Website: bh-photo
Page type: store-pickup
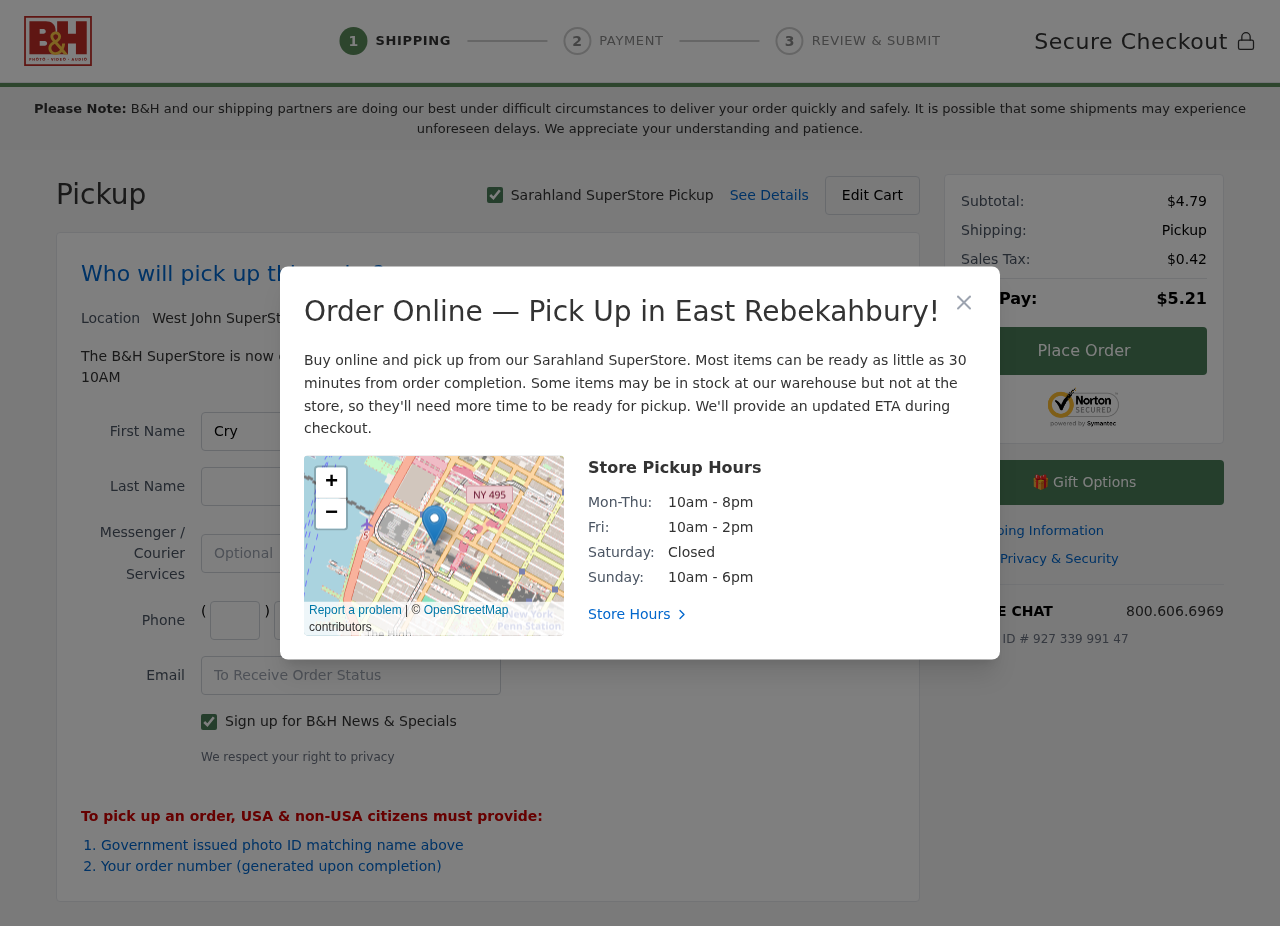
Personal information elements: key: PII_CITY
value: Sarahland
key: PII_CITY2
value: West John
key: PII_CITY3
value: East Rebekahbury
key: PII_EMAIL
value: crystalsmith@hotmail.com
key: PII_FIRSTNAME
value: Crystal
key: PII_LASTNAME
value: Smith
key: PII_PHONE_AREA
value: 827
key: PII_PHONE_PREFIX
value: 786
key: PII_PHONE_SUFFIX
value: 7615
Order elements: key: ORDER_SUBTOTAL
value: $4.79
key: ORDER_TAX
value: $0.42
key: ORDER_TOTAL
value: $5.21
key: ORDER_ID
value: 927 339 991 47